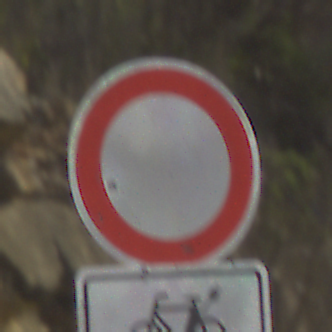
Verkehrszeichen: VerbotFahrzeugeAllerArt
Zusatzzeichen unten: EinspurigeFahrzeugeFrei4
Umgebung: Outdoor, RoadRail
Tageszeit: MorningAfternoon
Wetter: PartlyCloudy
Licht: Natural
Jahreszeit: NotSpecified
Kontrast: HighContrast